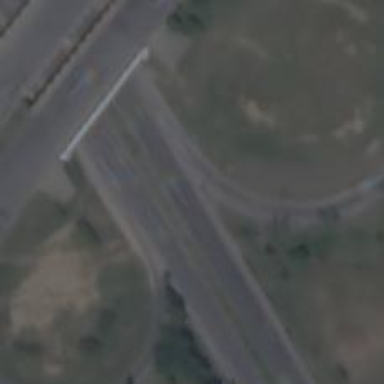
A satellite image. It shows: This image shows trunk highway that functions as expressway.